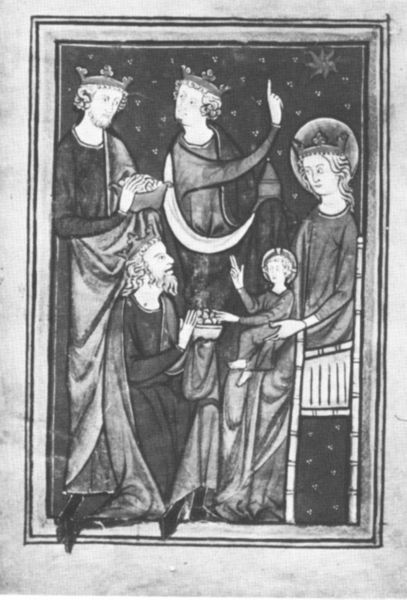
Titel: Psalter
Institution: Blackburn, Museum and Art Gallery
Schlagwörter: dunkel, himmel, nackt, umhang, sitzen, finger, frau, grau, männer, stuhl, bart, rahmen, schale, gold, sessel, sitzend, kind, krone, turm, baby, rand, könig, thron, stern, sterne, schwarzweiß, knien, kleinkind, heiligenschein, nimbus, christus, jesus, mittelalter, segen, segnen, weihrauch, könige, maria, madonna, jesuskind, buchmalerei, schätze, gaben, komet, nimben, bethlehem, epiphanie, heilige drei könige, könoge, heiligen drei könige